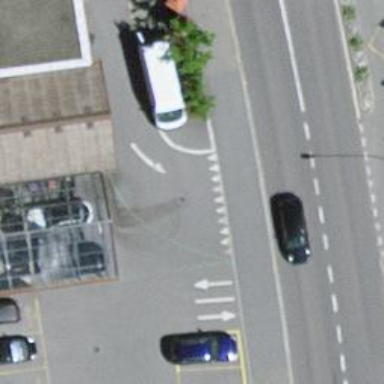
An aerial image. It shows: Road with "give way" sign.